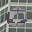
Label: 0